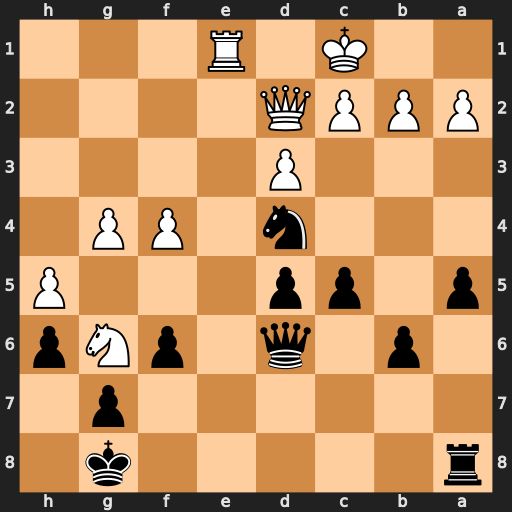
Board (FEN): r5k1/6p1/1p1q1pNp/p1pp3P/3n1PP1/3P4/PPPQ4/2K1R3
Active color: b
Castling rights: -
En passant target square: -
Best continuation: Nf3 Qe3 Nxe1